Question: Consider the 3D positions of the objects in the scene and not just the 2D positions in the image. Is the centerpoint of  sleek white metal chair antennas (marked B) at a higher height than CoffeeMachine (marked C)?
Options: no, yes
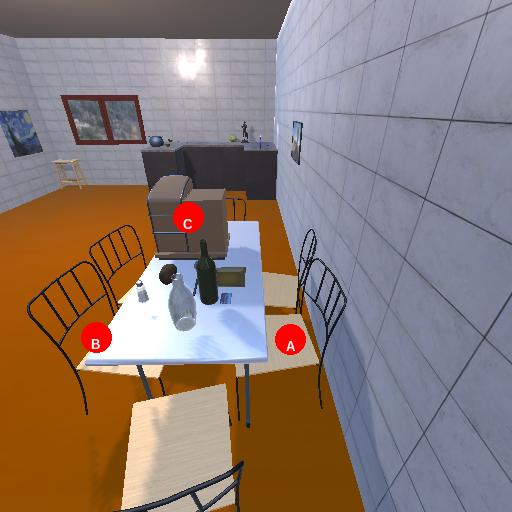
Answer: no